Question: My WCF service is hosted on local IIS. I could not get the result from the wcf call when I call it from the application. But it is strange that it is showing correct result in debugging(while step into the service classes) and returning array of object in the staging classes. and when debugging comes to the application it returns empty array. I have below call from application.
'''
public List<SurveyQuestion> GetCommonQuestionsForCompentency()
{
List<SurveyQuestion> questions = new List<SurveyQuestion>();
SurveyQuestion[] ques = null;
ICSSService.SurveyServiceClient client = null;
try
{
client = (SurveyServiceClient)WCFSecurityEntityForSurvey.getSurveyClient();
ques = client.GetCommonQuestionsByCategoryType(2);
questions = ques.ToList<SurveyQuestion>();
return questions;
}
catch (Exception)
{
throw;
}
finally{ client.Close();}
}
'''
Call in the wcf service class shown below

Whats going wrong with the implementation. Any help?
It is working for a simple service call without list. I think the problem may be in the returning of collection. I found the similar questions <URL>. But did not get much from this.
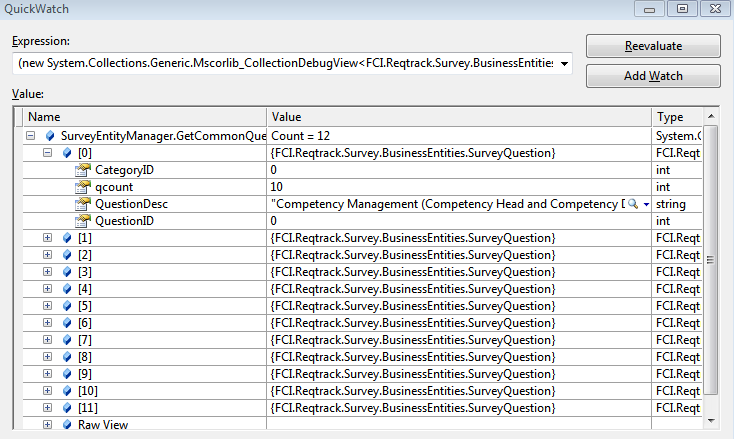
Answer: I have similar problem with this.This is because References are not added correctly and I modified reference.cs file. So data is not gaining correctly if namespaces are different in the application. Just check the namespaces in your application. See if one of the class in your application have different namespace than others